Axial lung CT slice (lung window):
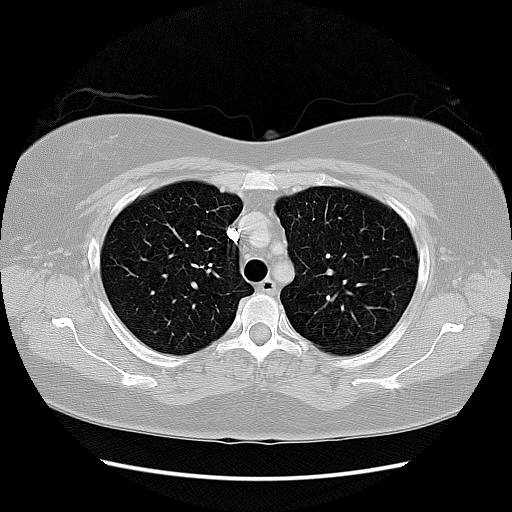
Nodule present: no